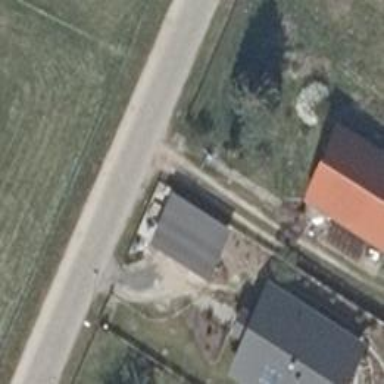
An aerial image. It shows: Residential road.